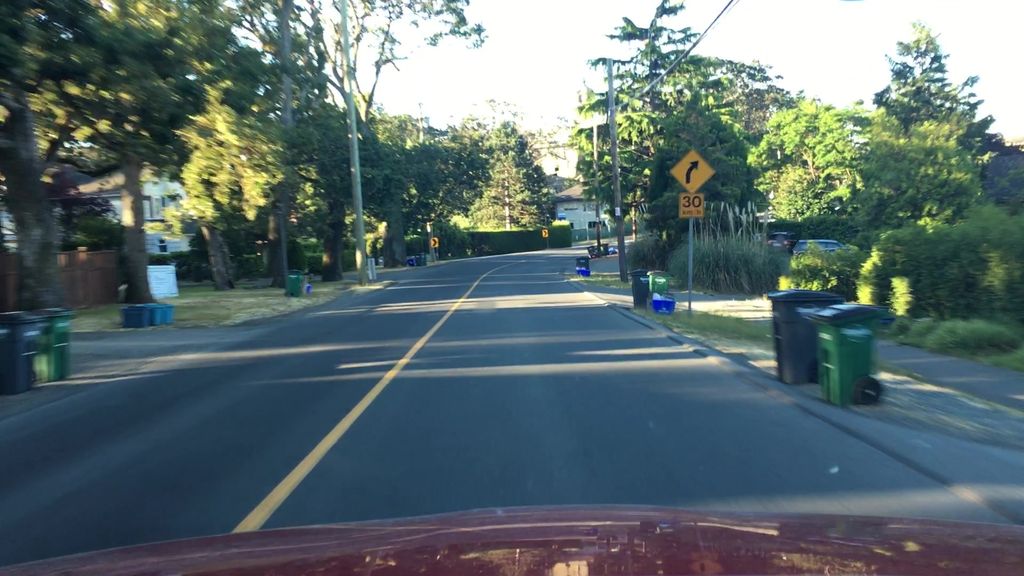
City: victoria